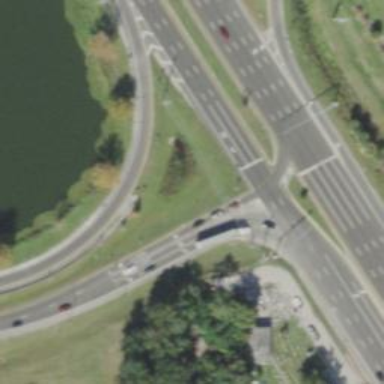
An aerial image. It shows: Solid stop line on the road.